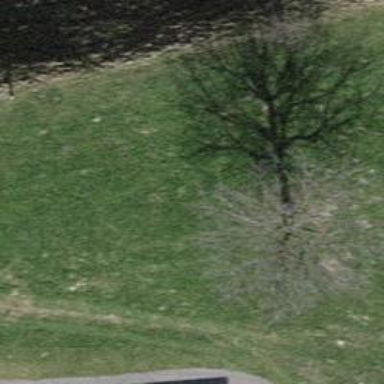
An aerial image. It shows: Beautiful tree in nature.